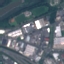
Land use / land cover: Industrial